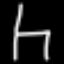
Label: chair